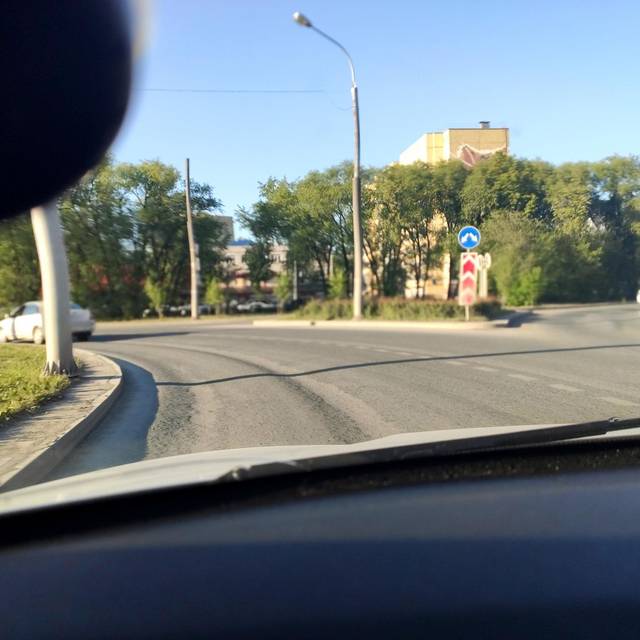
Region: Russia
Coordinates: 57.967, 56.263